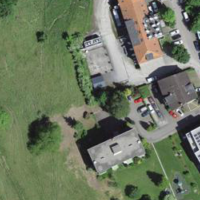
EUNIS habitat code: 54
Species observed at this site:
Cornus sanguinea